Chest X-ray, PA view. Patient: 15 years old, sex M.
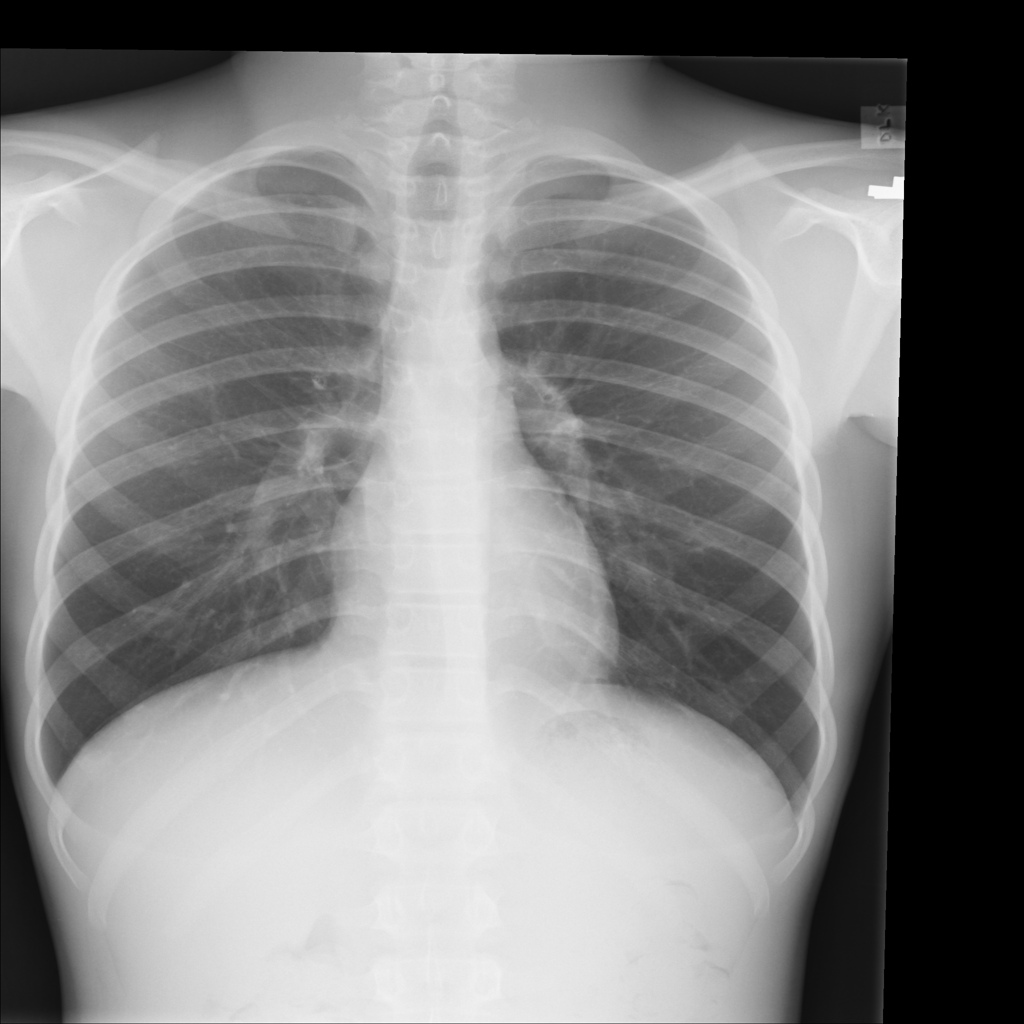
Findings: No Finding